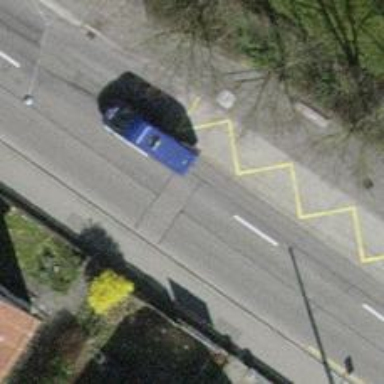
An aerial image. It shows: Bus stop for trolleybuses with designated stop position for public transport.